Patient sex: M
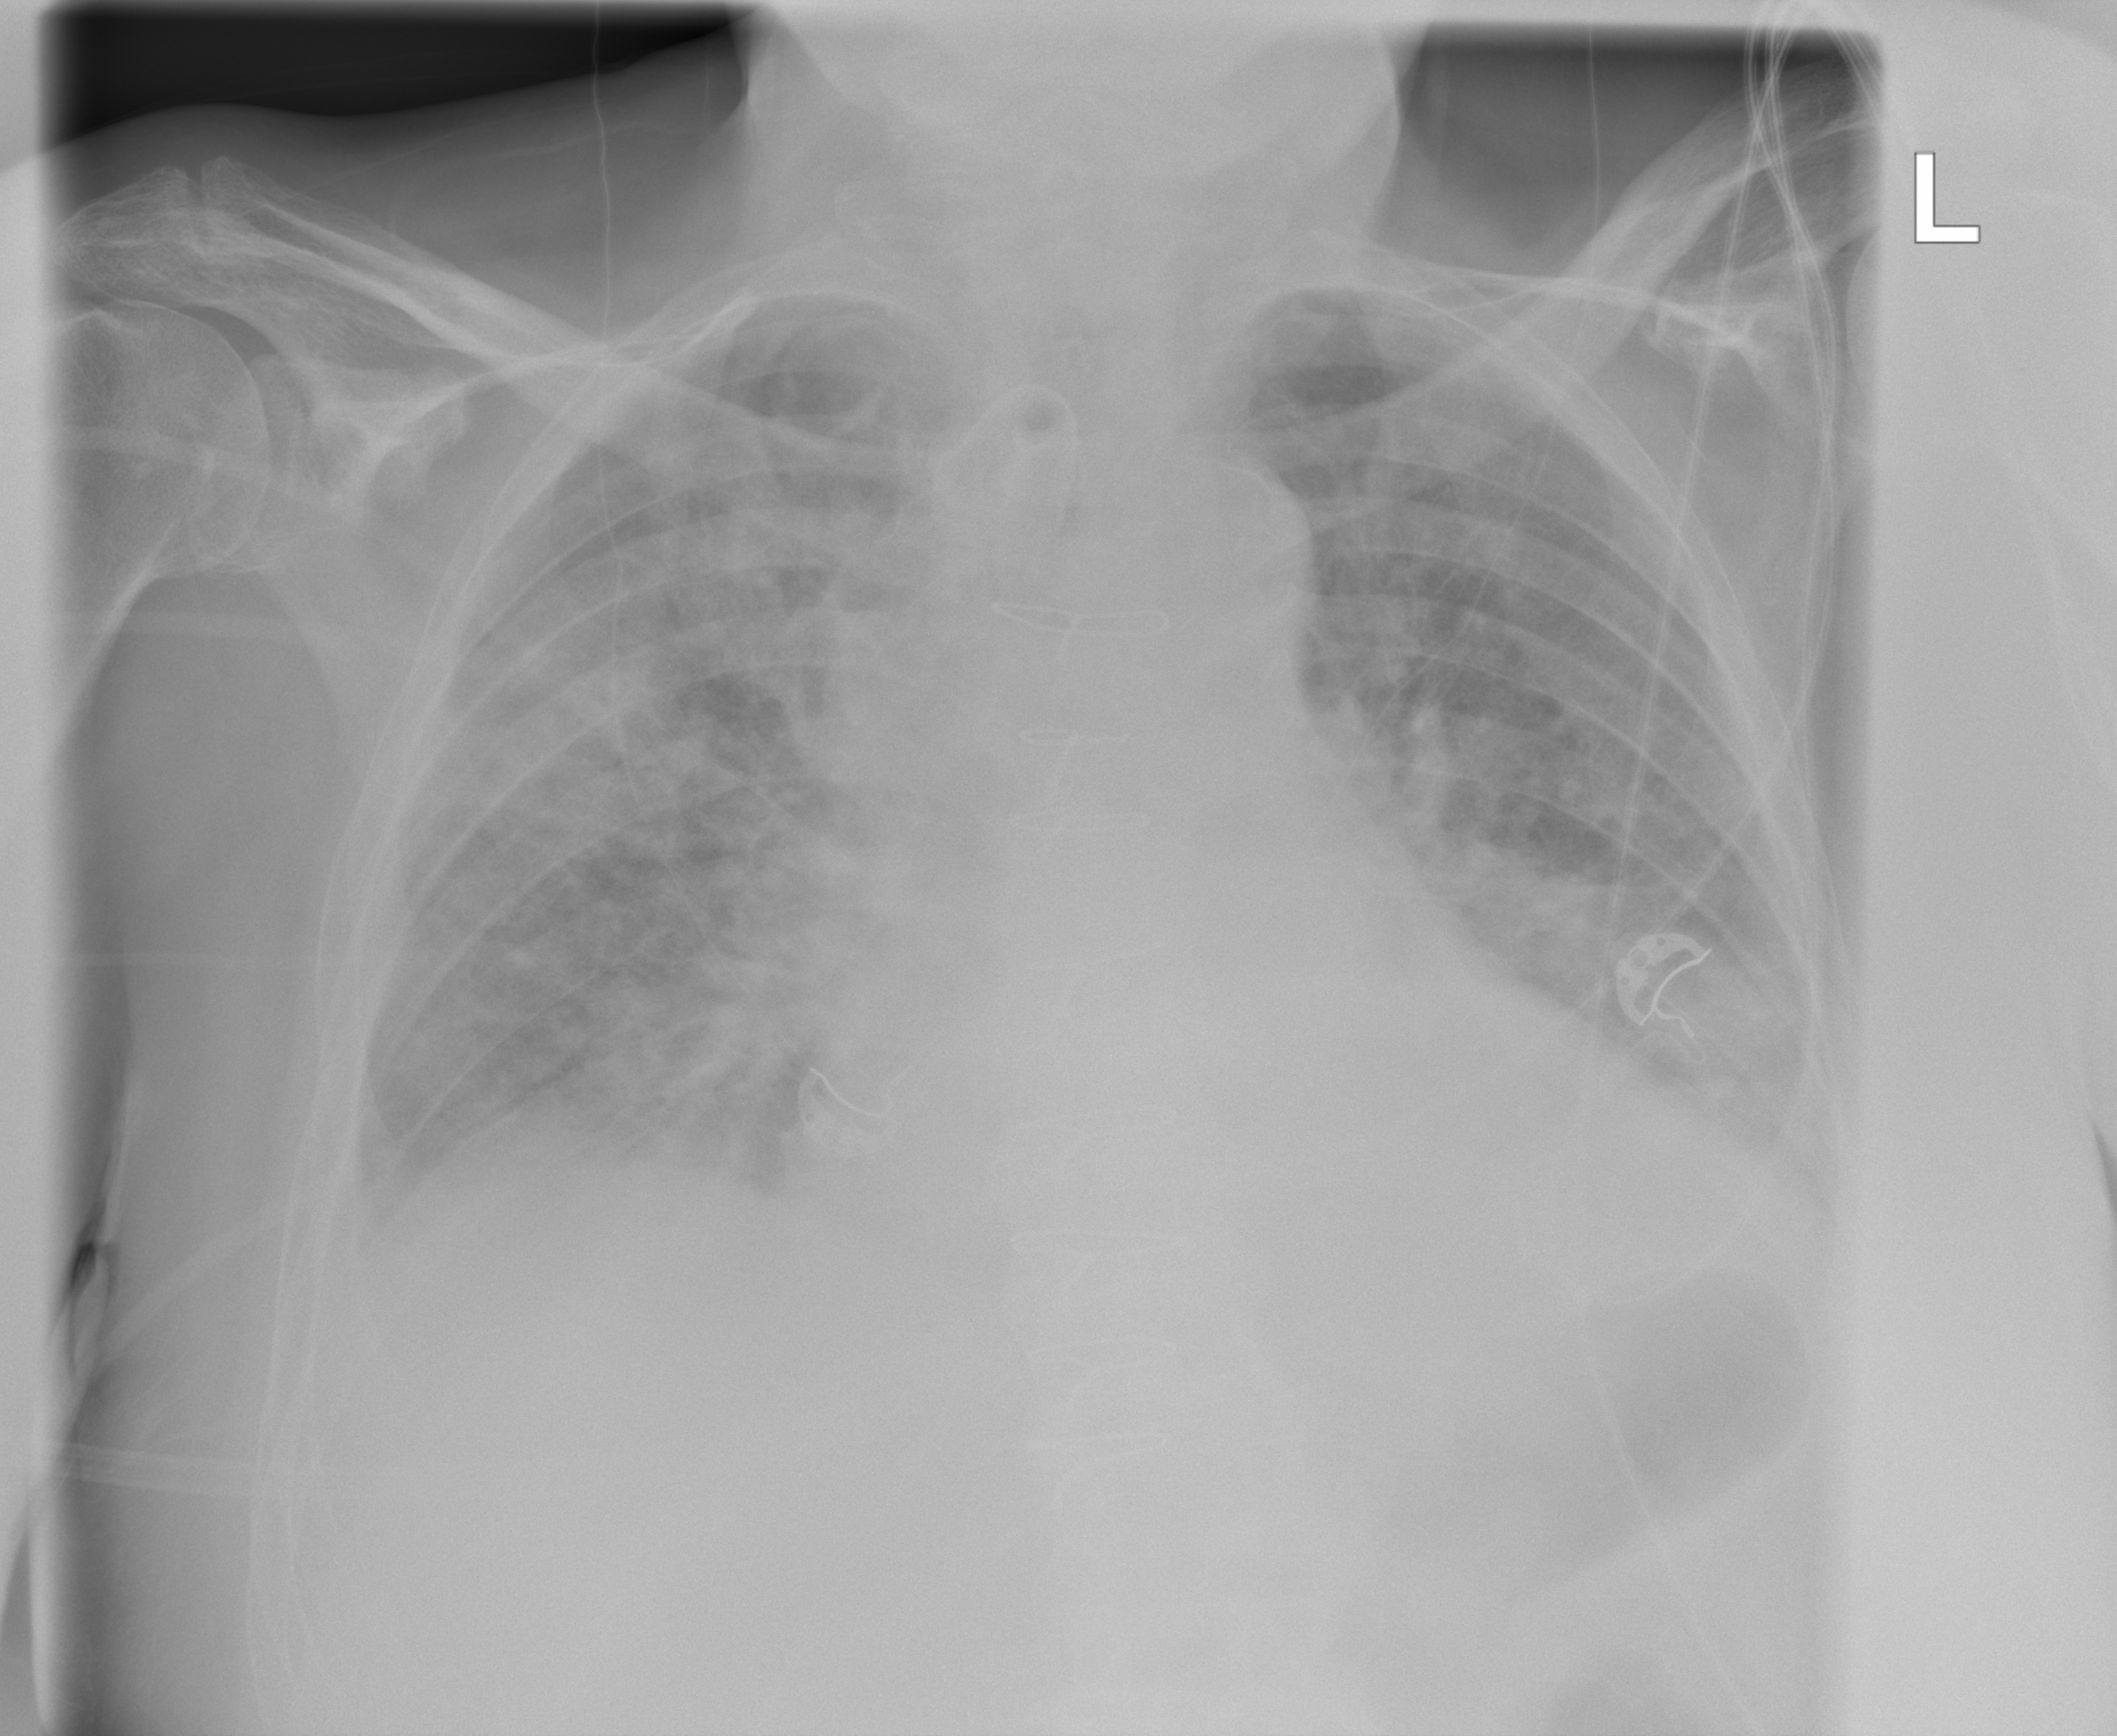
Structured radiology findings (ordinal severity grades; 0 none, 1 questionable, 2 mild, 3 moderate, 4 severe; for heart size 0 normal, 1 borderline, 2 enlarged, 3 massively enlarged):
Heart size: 2
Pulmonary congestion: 2
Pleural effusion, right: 2
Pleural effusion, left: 2
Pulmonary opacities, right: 3
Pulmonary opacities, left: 2
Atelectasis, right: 2
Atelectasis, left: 2